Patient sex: M
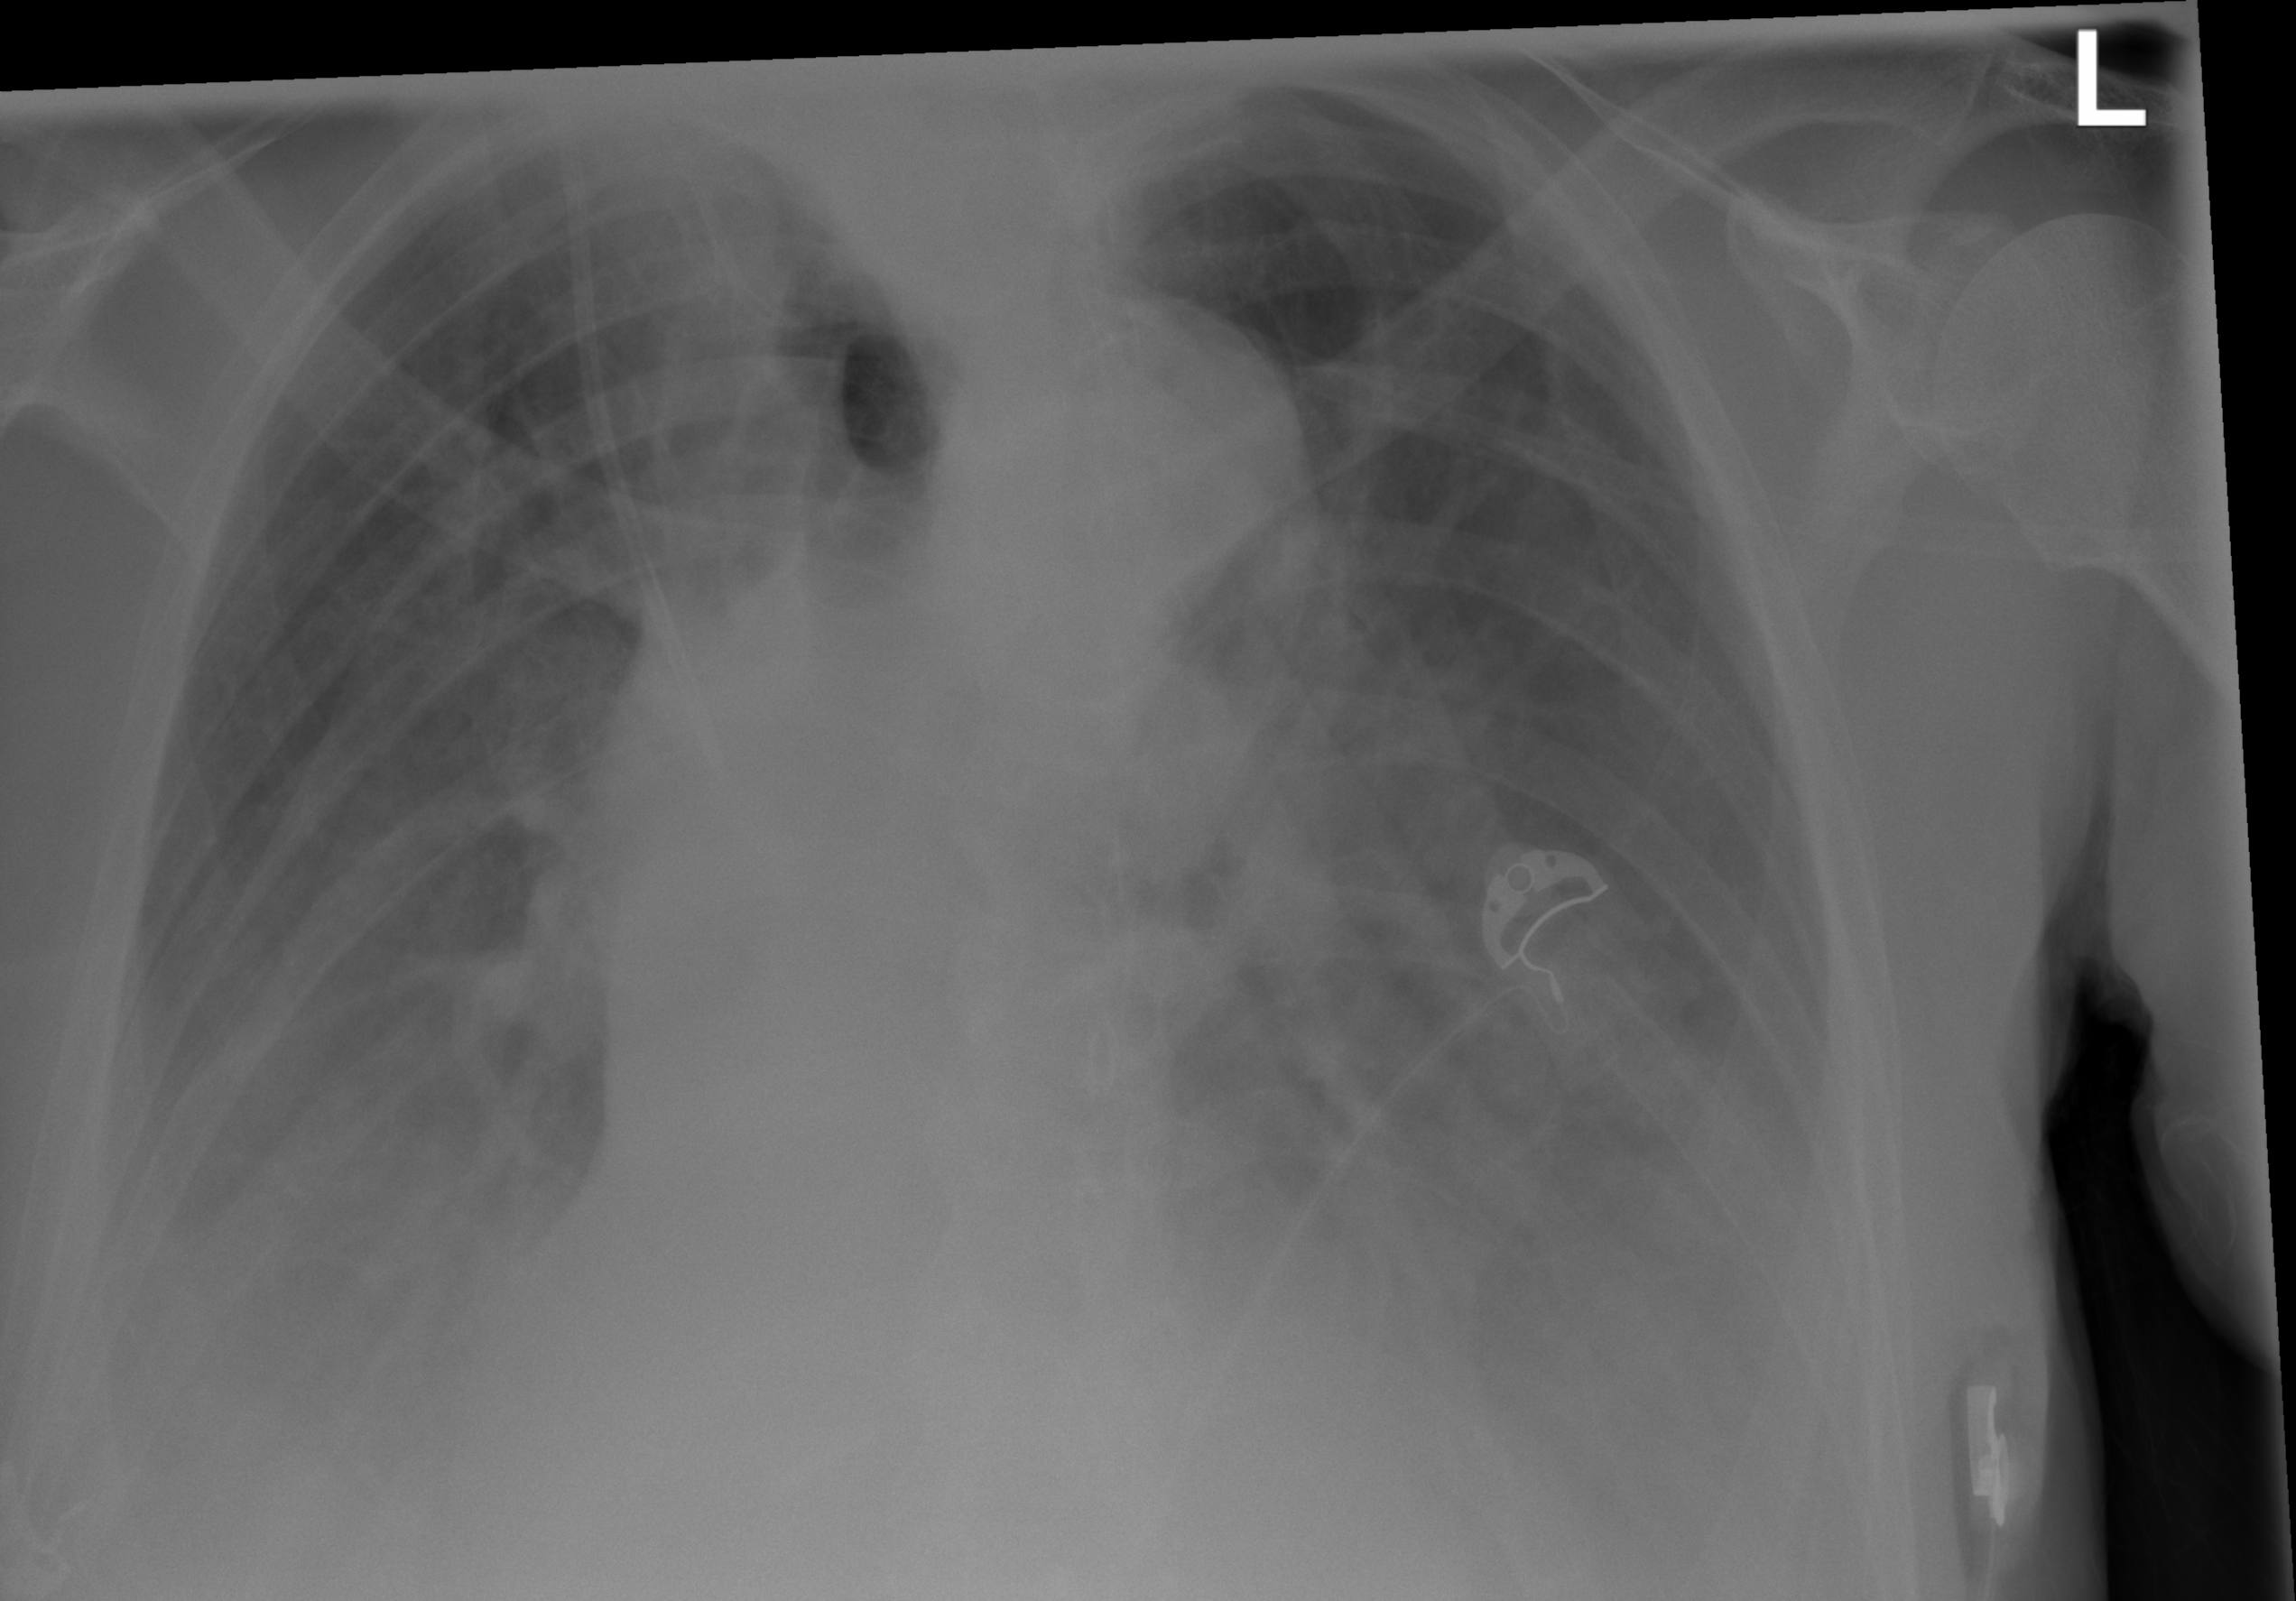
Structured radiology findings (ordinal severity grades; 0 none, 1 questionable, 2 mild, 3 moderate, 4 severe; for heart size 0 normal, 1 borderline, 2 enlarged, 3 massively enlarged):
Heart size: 2
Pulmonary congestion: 2
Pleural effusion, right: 3
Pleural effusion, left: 2
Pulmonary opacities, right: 0
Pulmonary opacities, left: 0
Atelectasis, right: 2
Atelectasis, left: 2